Question: We have a struts2 web application running in Tomcat 7 that is intermittently experiencing the same problem:
1. Application operating perfectly normally
2. After a variable amount of time (anywhere from 10 minutes to 7 days) the application slows down to a halt
3. Multiple java.lang.OutOfMemory errors in catalina.out
4. Linux free -m shows all physical and swap memory is used up (even though I've set Xmx8G in setenv.sh)
I've configured Tomcat to create an automatic heap dump on OutOfMemory and when I analyse the dump using either jmap or MAT in Eclipse every dump shows the same thing. All the memory is taken up by nearly 1 million java.util.LinkedList$Node's that seem to be generated to by PageOutputStream.

As these nodes seem to be generated by PageOutputStream which is part of page rendering in Struts my thought is that there is an infinite loop of Struts tags in one of our JSP pages that's creating all these linked list nodes but I'm struggling to understand how I might find out what that page might be.
I'm wondering if anyone knows of a method to isolate this problem further either down to a line of code or a jsp page?
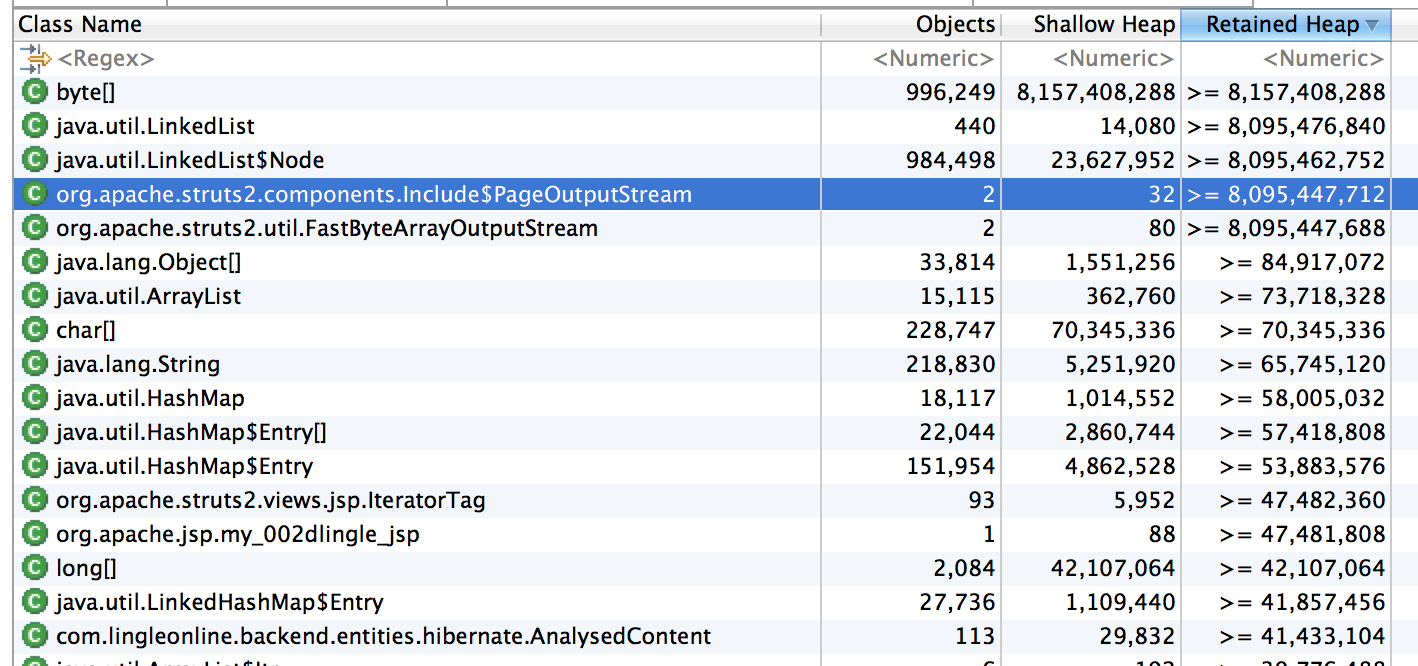
Answer: I eventually found out that the problem was a Struts tag in the JSP that was mangled. I was retrieving a set of results in the controller and displaying them in the JSP using '<s:iterator>'
These search results included some embedded HTML which created a much longer iteration, not infinite but long enough to consume memory quickly. Once I fixed the embedded HTML the problem disappeared.